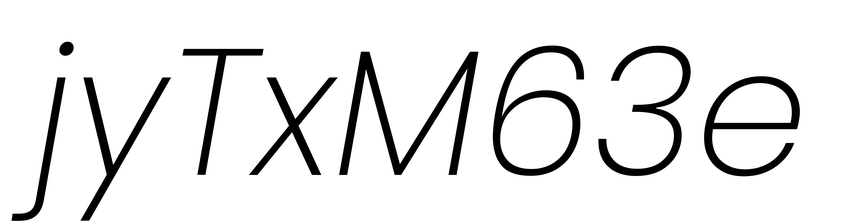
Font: Poppins-ExtraLightItalic